Question:
I neeed to as shown in above image. I made something. But it is not working as I want.
'''
img {
position:absolute;
animation: roam infinite;
animation-duration: 15s;
}
@keyframes roam {
0% { left: 50px; top:100px }
10%{ left:100px; top:100px }
20%{ left:200px; top:200px }
30%{ left:300px; top:50px }
40%{ left:400px; top:200px }
}
'''
'''
<img src="https://developer.chrome.com/extensions/examples/api/idle/idle_simple/sample-128.png">
'''
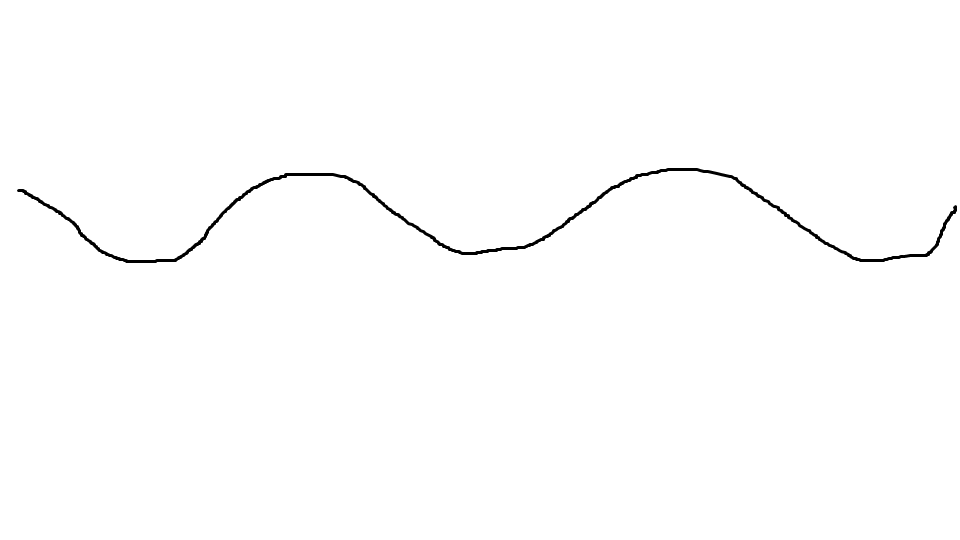
Answer: You can with 2 <URL> and up/down with an ease-in-out timing function.
This requires to translate the container and move the element up and down . Here is an example :
'''
div{
position:absolute;
left:0;
width:10%;
animation: translate 15s infinite linear;
}
img {
position:absolute;
animation: upDown 1.5s alternate infinite ease-in-out;
width:100%;
}
@keyframes upDown {
to { transform: translatey(100px);}
}
@keyframes translate {
to { transform: translatex(900%);}
}
'''
'''
<div>
<img src="http://i.imgur.com/QdWJXta.png">
</div>
'''
Note that this example doesn't contain vendor prefixes. For more info, see canIuse for:
- <URL>